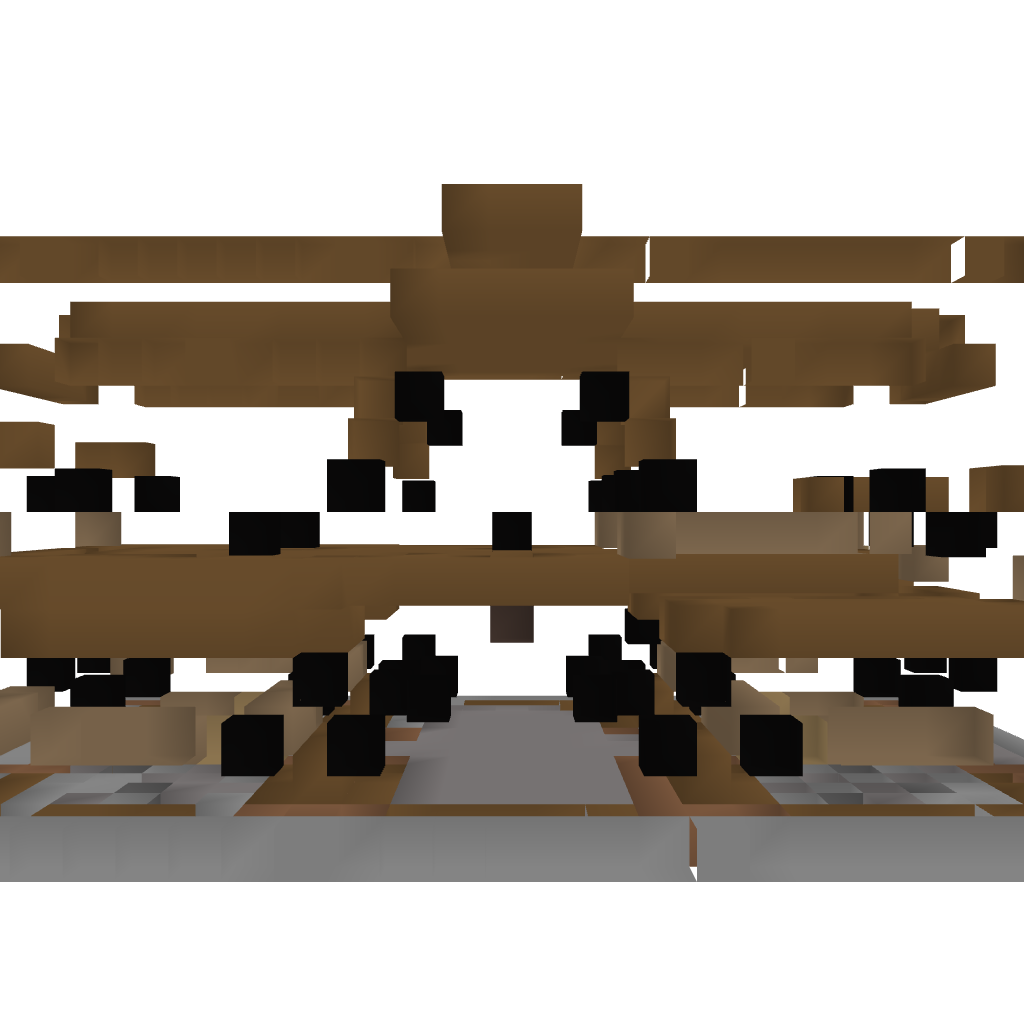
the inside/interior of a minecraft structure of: Rustic Barn